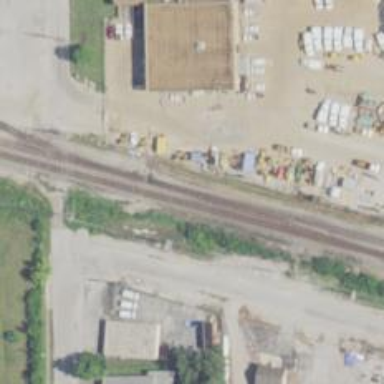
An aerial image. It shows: Railway siding with rails.